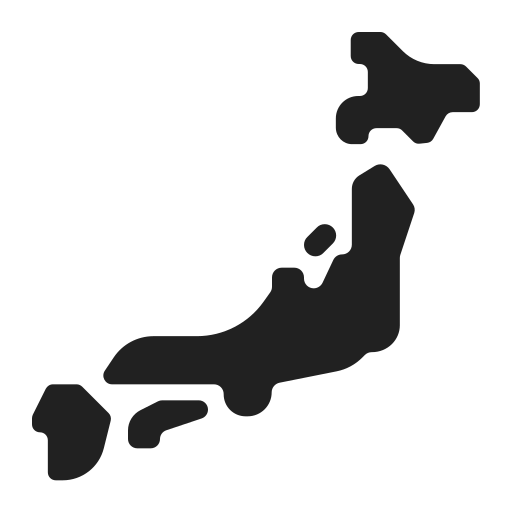
map of japan high contrast